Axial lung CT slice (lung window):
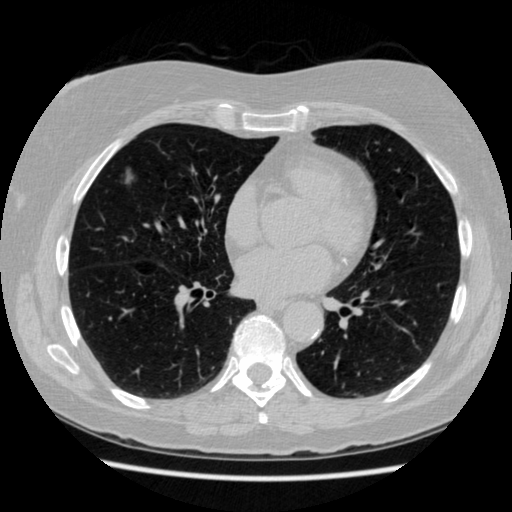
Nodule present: yes
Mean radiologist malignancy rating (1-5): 4.5